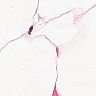
Metastatic tissue present: no